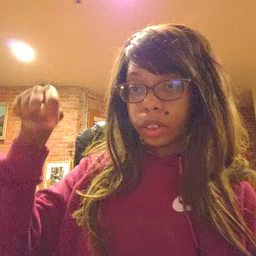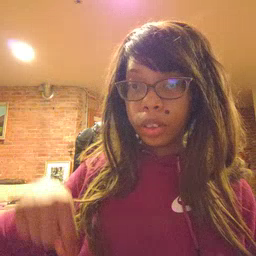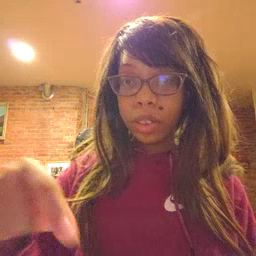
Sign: down